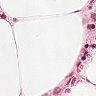
Metastatic tissue present: no